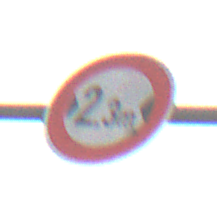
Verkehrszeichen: TatsaechlicheBreite2Komma3
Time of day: Midday
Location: Outdoor (Nature)
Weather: Overcast
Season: NotSpecified
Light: Natural